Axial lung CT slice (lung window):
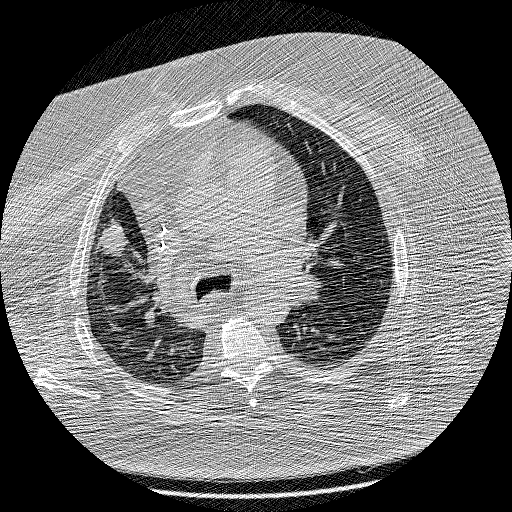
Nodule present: yes
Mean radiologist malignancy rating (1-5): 5